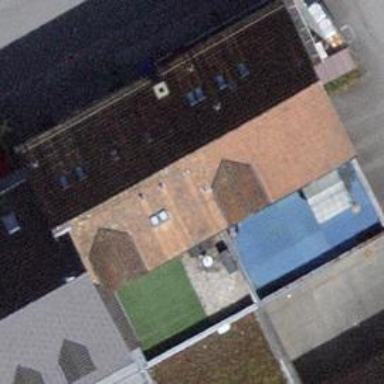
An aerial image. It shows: Building with tiled roof.